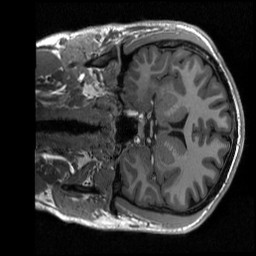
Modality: T1w
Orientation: coronal
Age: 20
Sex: male
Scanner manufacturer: siemens
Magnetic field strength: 3 T
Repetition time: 2.3 s
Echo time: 0.00298 s